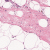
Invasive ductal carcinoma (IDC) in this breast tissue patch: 0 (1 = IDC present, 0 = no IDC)